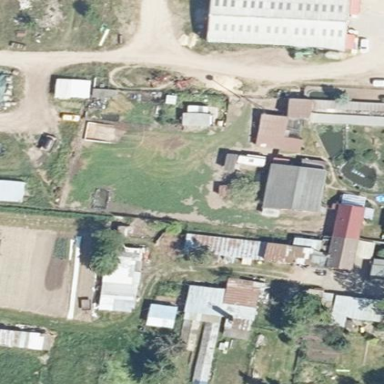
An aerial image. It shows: Farmyard area.